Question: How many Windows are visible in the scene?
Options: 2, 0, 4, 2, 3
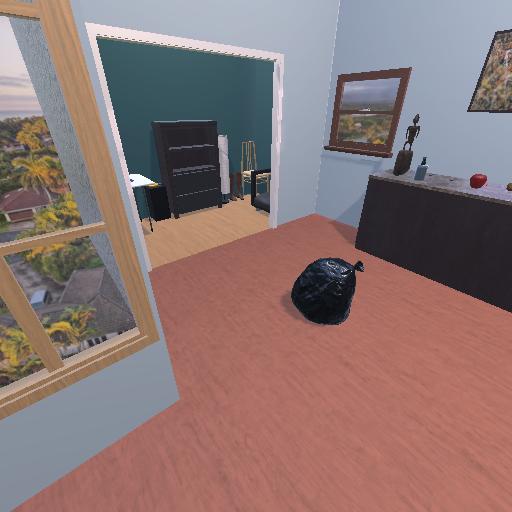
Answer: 2